Question: '''
private SortedList<ToolStripMenuItem, Form> forms = new SortedList<ToolStripMenuItem, Form>();
private void MainForm_Load(object sender, EventArgs e)
{
formsAdd(menuCommandPrompt, new CommandPrompt());
formsAdd(menuLogScreen, new LogScreen()); //Error
}
private void formsAdd(ToolStripMenuItem item, Form form)
{
forms.Add(item, form); //Failed to compare two elements in the array.
form.Tag = this;
form.Owner = this;
}
'''
I can't get that why it throws error. Error occurs on second line of form load event.
formsAdd method simply adds form and toolstip element to the array(forms) and sets tag and owner of form to this. On second call of function, it throws an error.
'''
CommandPrompt, LogScreen /* are */ Form //s
menuCommandPrompt, menuLogScreen /* are */ ToolStripMenuItem //s
'''

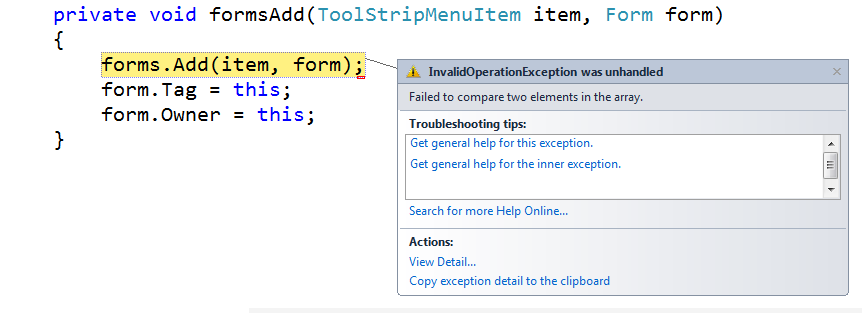
Answer: You have a 'SortedList', but 'ToolStripMenuItem' does not implement 'IComparable', so the list does not know how to sort them.
If you don't need to have the items sorted, you can use a list of 'Tuple's or a 'Dictionary', depending on what exactly do you want to do.
If you want to have them sorted, you need use <URL>. That means you have to implement that interface in some way.